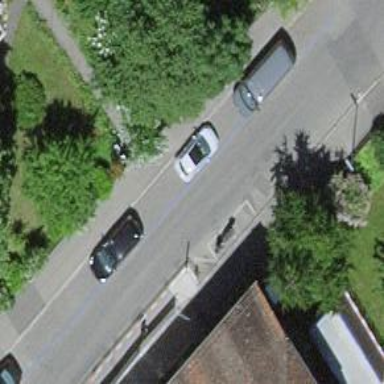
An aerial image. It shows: Motorcycle parking facility.